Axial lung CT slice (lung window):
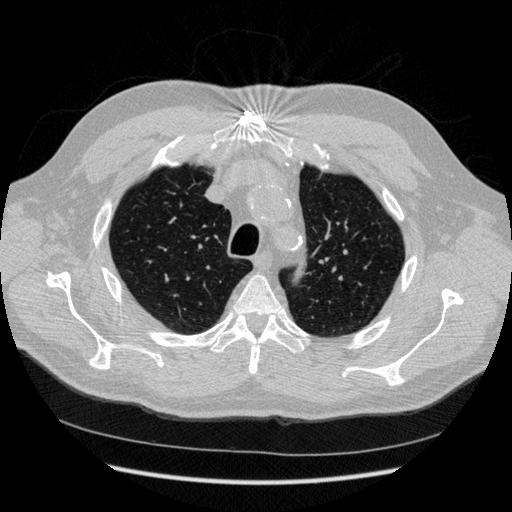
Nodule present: no